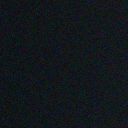
Screen state: off